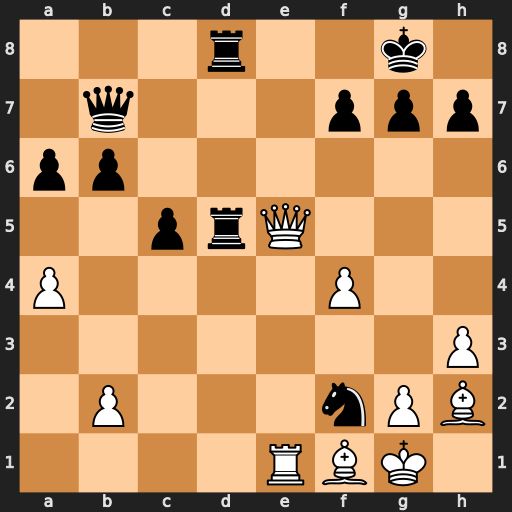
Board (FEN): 3r2k1/1q3ppp/pp6/2prQ3/P4P2/7P/1P3nPB/4RBK1
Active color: w
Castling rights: -
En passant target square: -
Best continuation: Qe8+ Rxe8 Rxe8#